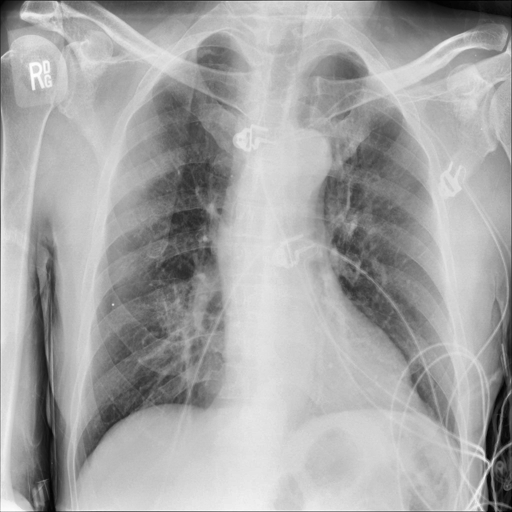
Finding: NORMAL